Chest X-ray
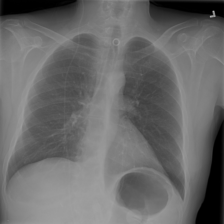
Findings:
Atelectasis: negative
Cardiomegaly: negative
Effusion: negative
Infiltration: positive
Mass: negative
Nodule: negative
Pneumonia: negative
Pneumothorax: negative
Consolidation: negative
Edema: negative
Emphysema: negative
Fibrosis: negative
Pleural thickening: negative
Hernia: negative